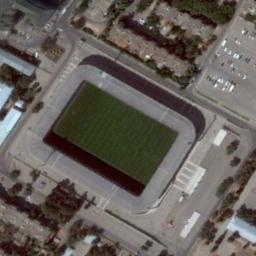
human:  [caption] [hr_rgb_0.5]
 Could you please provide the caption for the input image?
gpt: There are many cars in the parking lot next to the stadium .

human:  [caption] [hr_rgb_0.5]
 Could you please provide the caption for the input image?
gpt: This stadium has a row of silver signs on each side .

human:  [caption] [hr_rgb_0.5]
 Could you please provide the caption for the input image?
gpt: The stadium is next to some trees and parking lot .

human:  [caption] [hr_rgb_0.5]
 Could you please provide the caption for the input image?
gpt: Square gymnasium and residential area is one road away from the parking lot .

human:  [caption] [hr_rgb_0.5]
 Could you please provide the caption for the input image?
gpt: There are some cars on the parking lot beside the stadium .